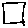
Label: square